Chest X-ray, AP view. Patient: 45 years old, sex F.
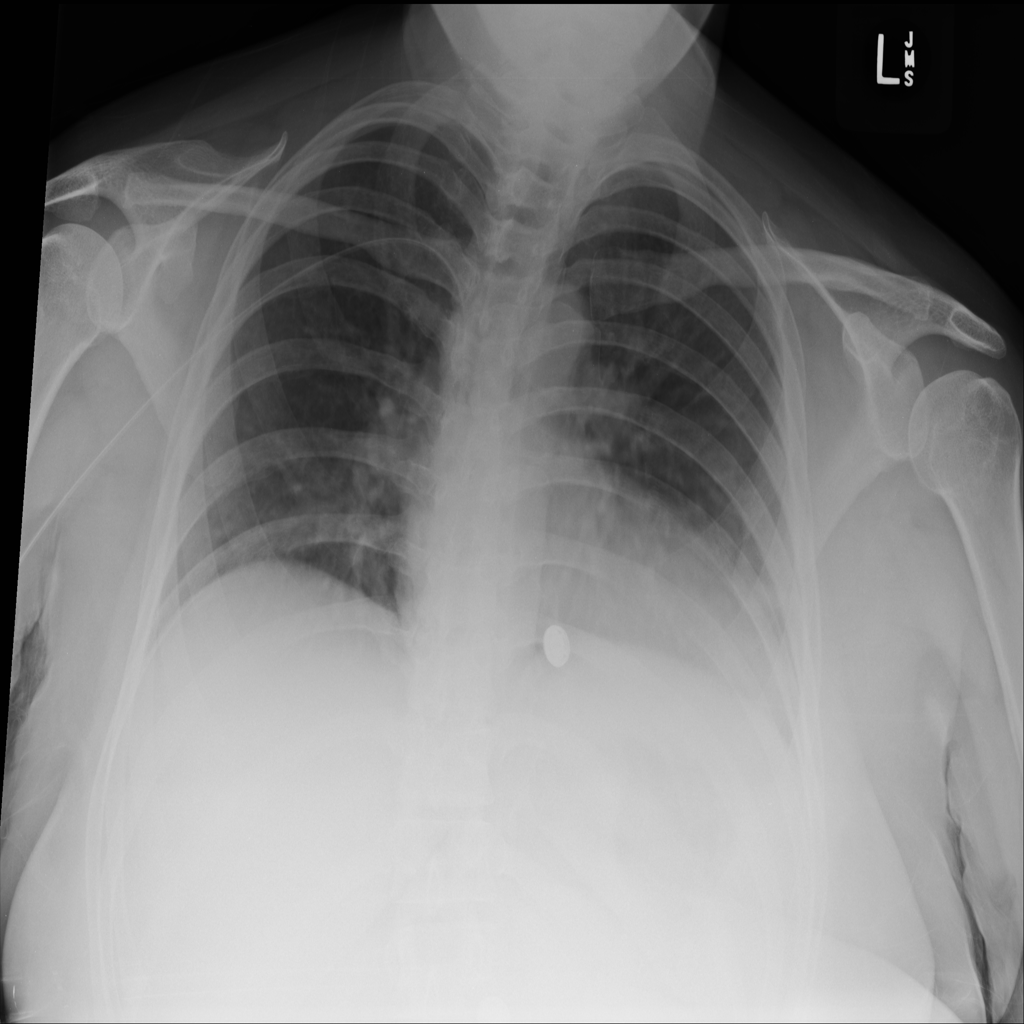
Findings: No Finding